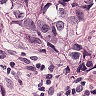
Metastatic tissue present: yes